Question: in my project I use enum class a lot and I'm using doxygen as documentation system.
I find very difficult to produce documentation of enum classes when multiple enum classes are declared in the same file and they have the same members.
For example, the following code is not generating the correct documentation for enum class IMAGE_REPORTING in final HTML output:
'''
namespace mapper
{
/* CONNECTION RELATED */
/** @enum mapper::SECURE_WEBSOCKET
* uthor Michele Adduci
* \ingroup Core
* @brief is a strongly typed enum class representing the status of websocket connection
* @var mapper::SECURE_WEBSOCKET::DISABLED
* is coded as std::int8_t of value 0
* @var mapper::SECURE_WEBSOCKET::ENABLED
* is coded as std::int8_t of value 1
*/
enum class SECURE_WEBSOCKET : std::int8_t {DISABLED = 0, ENABLED = 1};
/* IMAGE RELATED */
/** @enum mapper::IMAGE_REPORTING
* uthor Michele Adduci
* \ingroup Core
* @brief is a strongly typed enum class representing the status of image reporting
* @var mapper::IMAGE_REPORTING::DISABLED
* is coded as std::int8_t of value 0
* @var mapper::IMAGE_REPORTING::ENABLED
* is coded as std::int8_t of value 1
*/
enum class IMAGE_REPORTING : std::int8_t {DISABLED = 0, ENABLED = 1};
}
'''
Output:

Any idea of what is the problem?
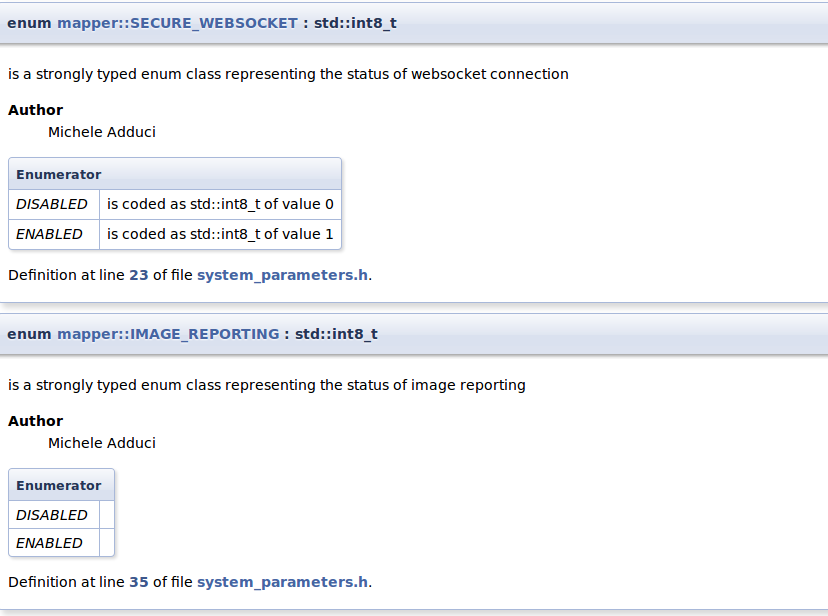
Answer: You can use inline documentation, which works for me:
'''
/** @enum mapper::IMAGE_REPORTING
* uthor Michele Adduci
* \ingroup Core
* @brief is a strongly typed enum class representing the status of image reporting
*/
enum class IMAGE_REPORTING : std::int8_t {
DISABLED = 0, /**< is coded as std::int8_t of value 0 */
ENABLED = 1 /**< is coded as std::int8_t of value 1 */
}
'''
and similar for the other.